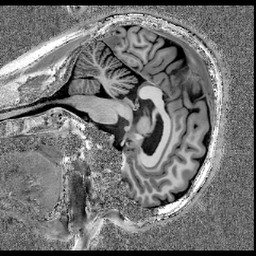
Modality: T1w
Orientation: sagittal
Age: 29
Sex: male
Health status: healthy
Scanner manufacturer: siemens
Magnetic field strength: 7 T
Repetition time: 4.3 s
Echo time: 0.00227 s